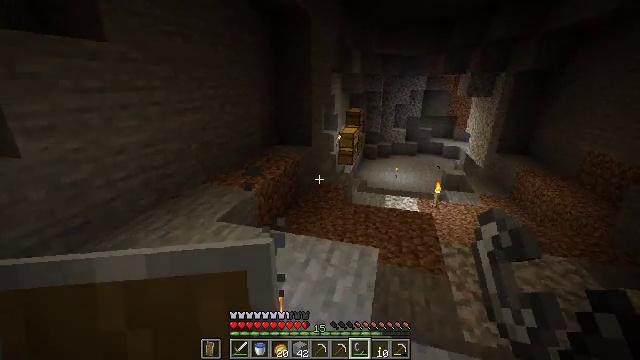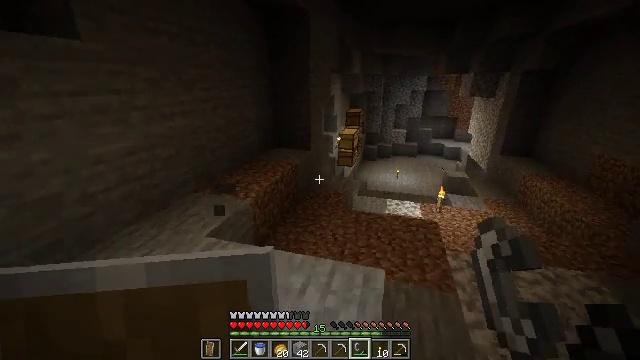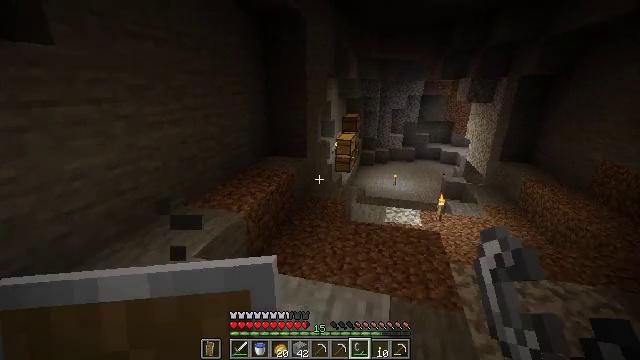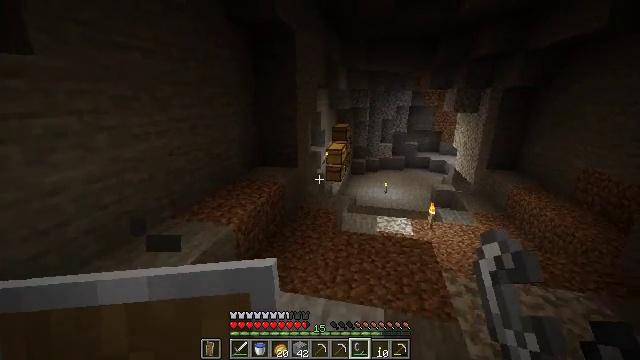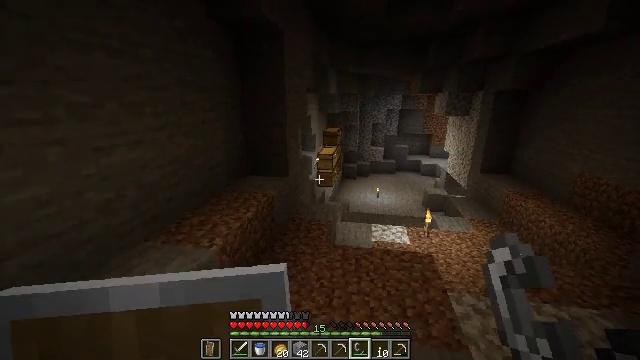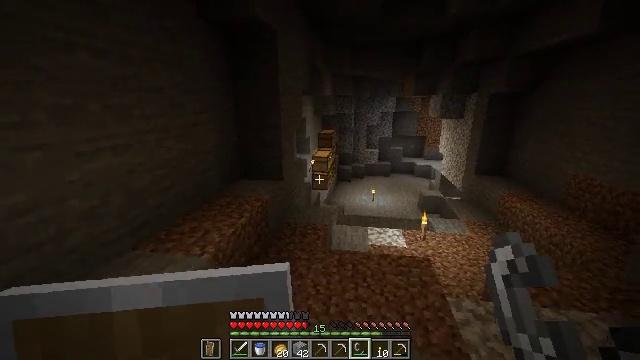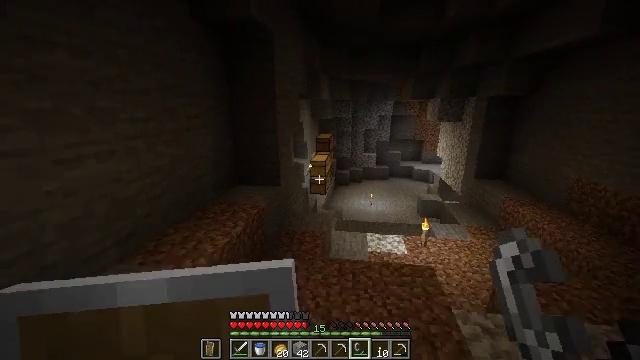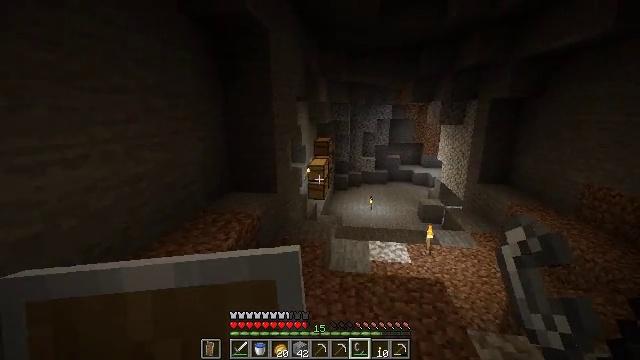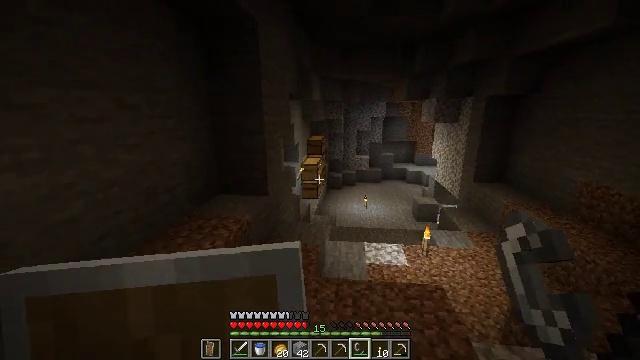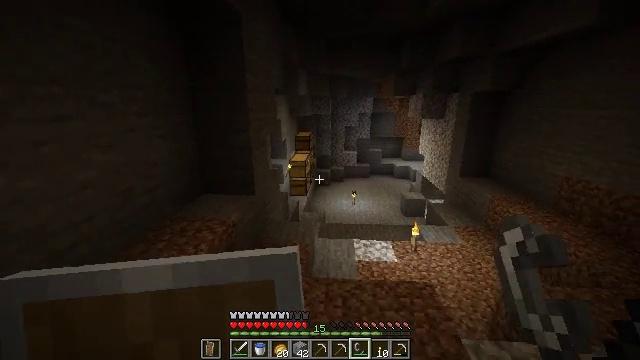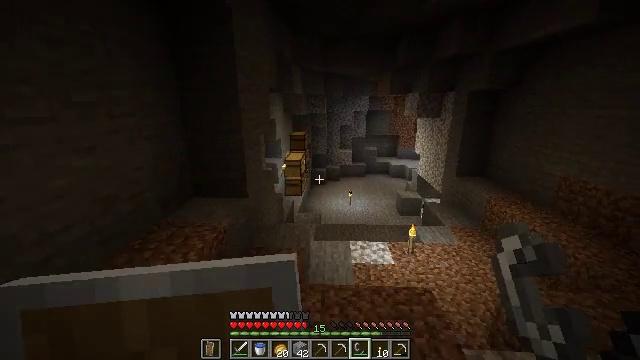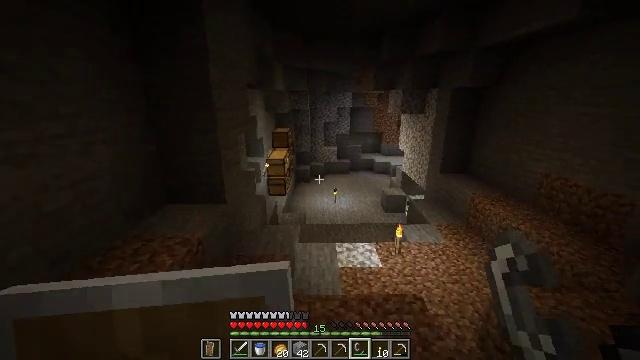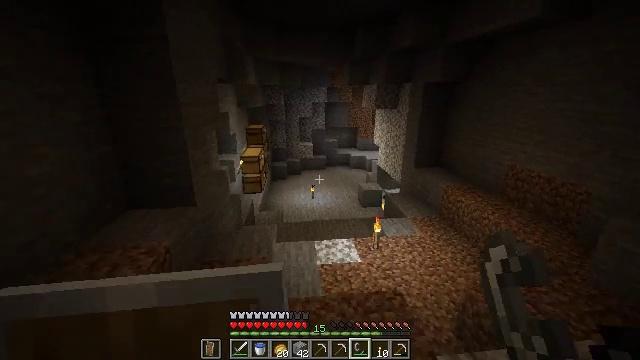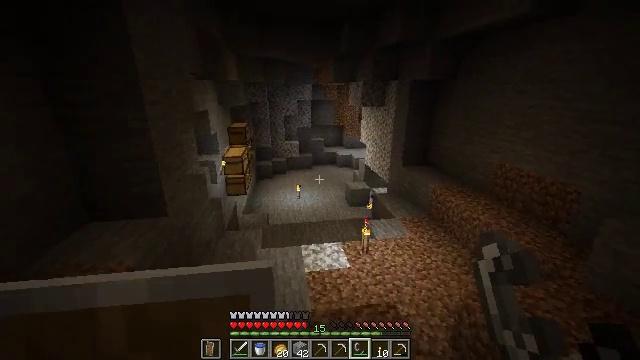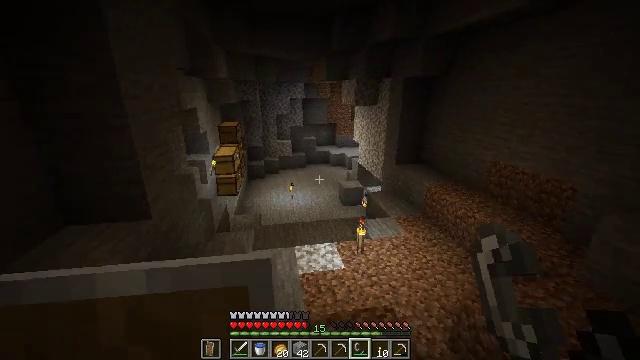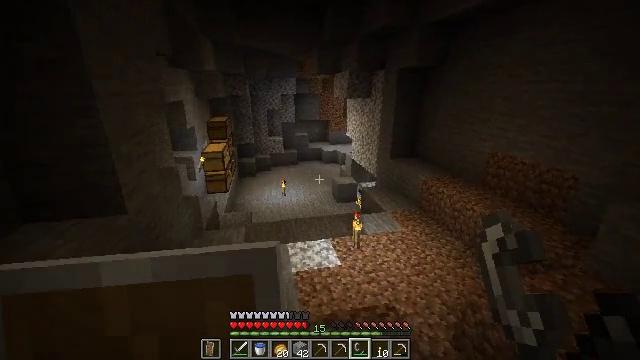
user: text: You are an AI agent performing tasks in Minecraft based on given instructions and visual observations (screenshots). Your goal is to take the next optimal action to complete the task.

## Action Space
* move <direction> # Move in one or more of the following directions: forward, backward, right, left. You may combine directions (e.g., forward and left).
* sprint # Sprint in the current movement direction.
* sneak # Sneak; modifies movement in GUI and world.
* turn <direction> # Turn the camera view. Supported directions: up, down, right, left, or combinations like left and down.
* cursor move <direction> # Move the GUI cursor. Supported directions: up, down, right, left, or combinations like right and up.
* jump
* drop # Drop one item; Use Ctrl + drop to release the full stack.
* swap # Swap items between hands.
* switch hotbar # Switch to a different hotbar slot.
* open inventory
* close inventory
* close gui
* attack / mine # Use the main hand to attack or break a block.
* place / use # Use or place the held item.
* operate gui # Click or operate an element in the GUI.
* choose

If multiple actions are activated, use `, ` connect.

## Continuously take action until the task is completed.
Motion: motion action
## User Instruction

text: Obtain a golden helmet through crafting.
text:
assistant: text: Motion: move forward
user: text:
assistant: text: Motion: move forward, turn up
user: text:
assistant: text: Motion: move forward, turn right and up
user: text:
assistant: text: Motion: move forward, turn right
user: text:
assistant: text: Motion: move forward, turn right
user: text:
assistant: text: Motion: move forward
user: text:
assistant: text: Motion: move forward
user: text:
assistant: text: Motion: move forward, turn right
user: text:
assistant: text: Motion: move forward, turn right
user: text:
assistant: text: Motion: move forward, turn right
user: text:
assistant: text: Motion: move forward, turn right
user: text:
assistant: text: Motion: move forward, turn right and down
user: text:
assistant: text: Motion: move forward, turn right
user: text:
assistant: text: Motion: move forward, turn right
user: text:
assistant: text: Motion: move forward, turn right
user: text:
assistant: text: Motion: move forward, turn right
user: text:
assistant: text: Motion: move forward, turn right and down
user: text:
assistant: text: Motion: move forward, turn right and down
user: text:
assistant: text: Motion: no_op
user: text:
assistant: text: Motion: no_op
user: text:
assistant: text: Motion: no_op
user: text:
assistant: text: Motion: turn down
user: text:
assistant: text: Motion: move forward, turn left and down
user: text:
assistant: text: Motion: move forward, turn left
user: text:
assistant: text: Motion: move forward, turn left and down
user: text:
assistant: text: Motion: turn left
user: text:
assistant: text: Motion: move forward, turn left
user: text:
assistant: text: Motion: move forward
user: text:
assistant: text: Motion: move forward
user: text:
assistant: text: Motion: move forward